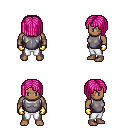
a pixel art fantasy rpg character, male body template, human, dark skin, steel chest armor, white pants, pink pageboy hairstyle, gold gloves, four views (front, back, left, right), 2x2 character sprite sheet, small pixel art, hard edges, no anti-aliasing